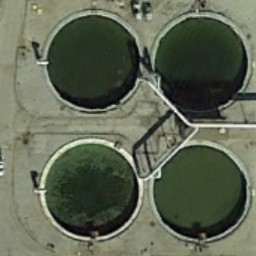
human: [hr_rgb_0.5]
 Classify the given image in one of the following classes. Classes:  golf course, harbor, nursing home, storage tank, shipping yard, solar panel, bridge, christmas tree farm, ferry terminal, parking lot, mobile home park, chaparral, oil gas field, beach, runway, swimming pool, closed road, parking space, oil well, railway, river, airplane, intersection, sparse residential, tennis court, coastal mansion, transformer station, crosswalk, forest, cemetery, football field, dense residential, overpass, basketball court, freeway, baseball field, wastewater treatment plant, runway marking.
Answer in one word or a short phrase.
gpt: wastewater treatment plant